Question: What is the value of the measurement in the image?
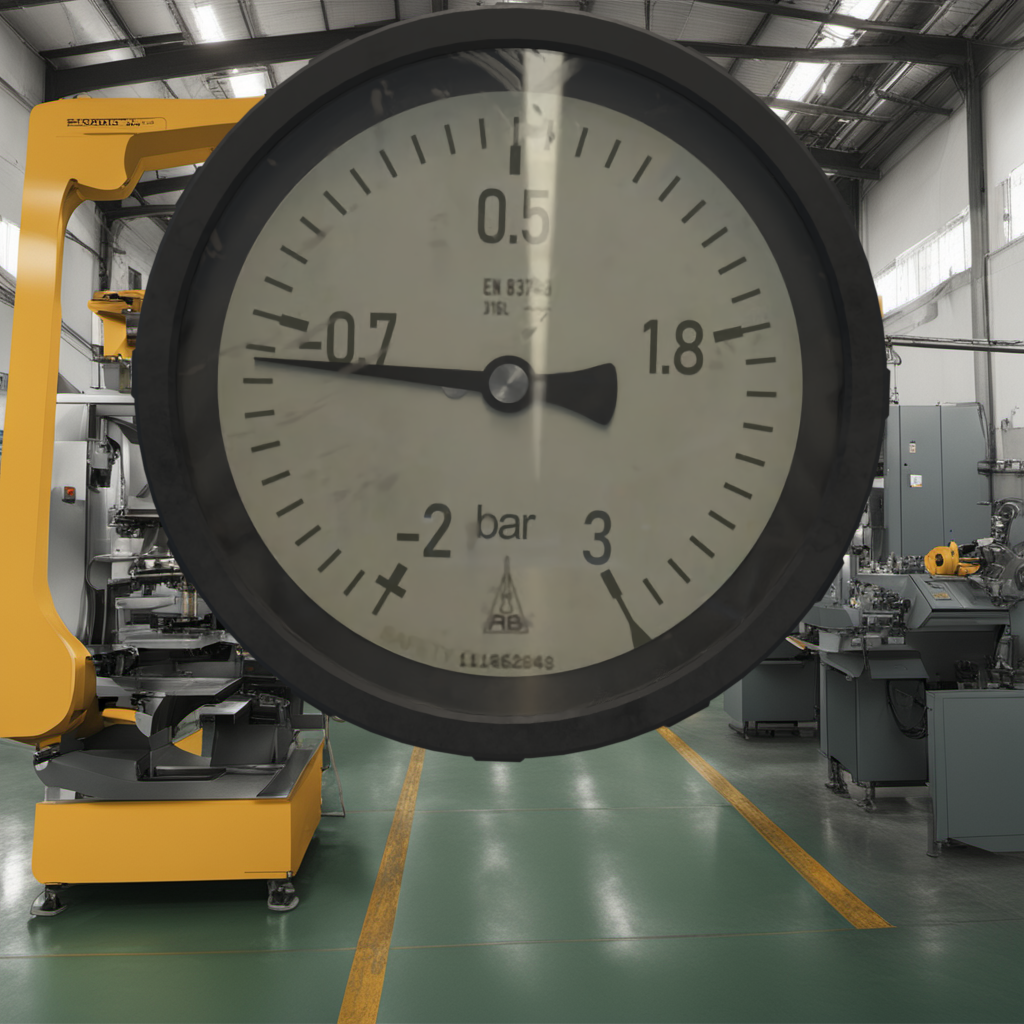
Answer: The result is -0.96
Question: What is the range of this measurement?
Answer: The range is from -2 to 3
Question: What is the minimum and maximum value range of the measurement in the image?
Answer: The minimum value is -2 and the maximum value is 3